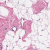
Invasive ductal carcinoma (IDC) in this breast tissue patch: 0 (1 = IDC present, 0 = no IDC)